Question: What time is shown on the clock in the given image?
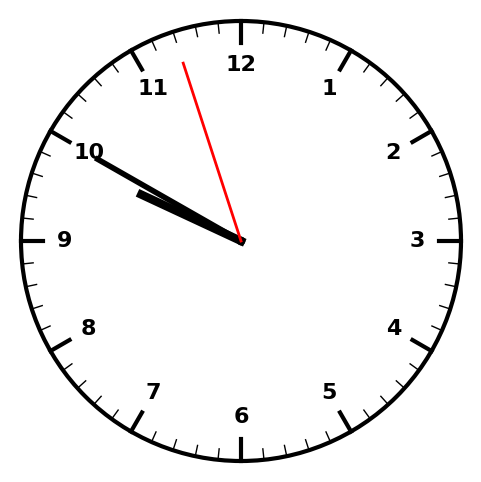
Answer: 09:49:57